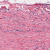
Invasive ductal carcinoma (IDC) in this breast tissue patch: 1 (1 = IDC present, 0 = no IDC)